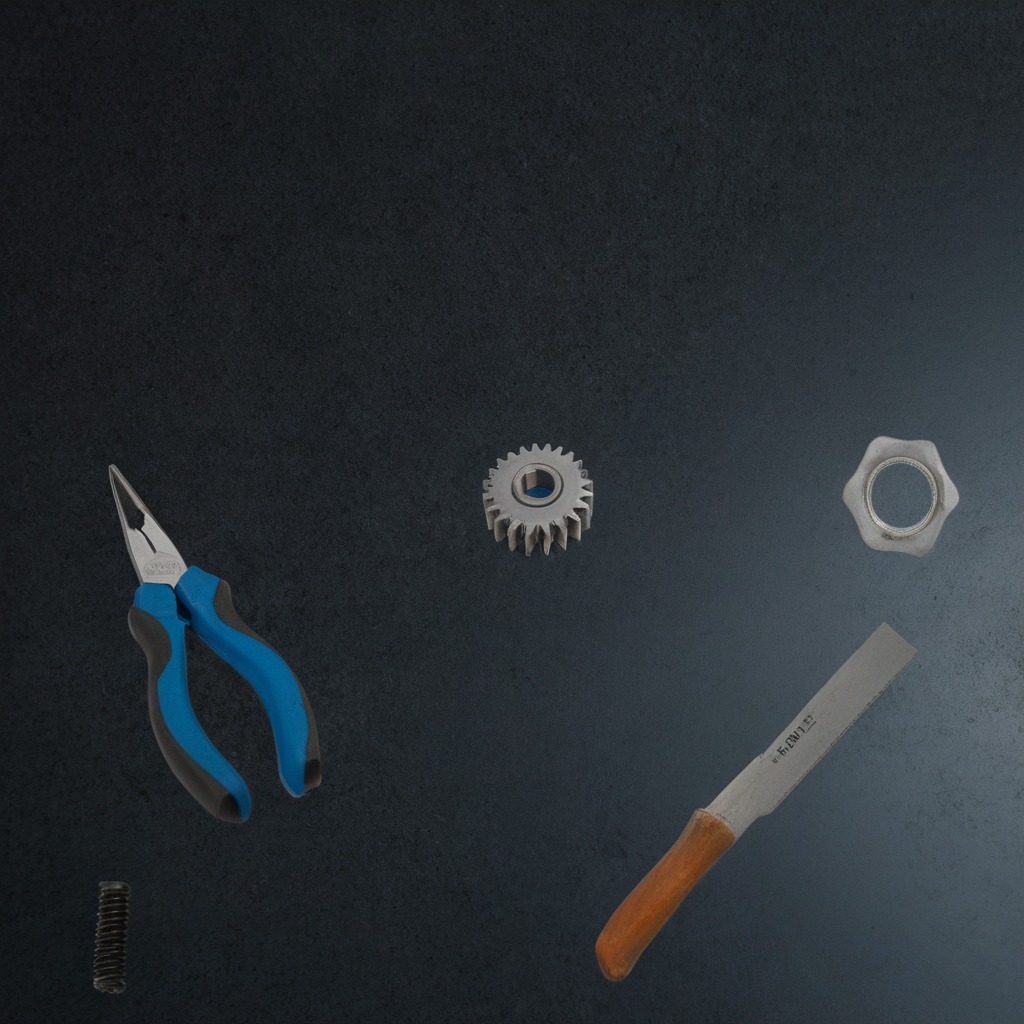
A steel gear with teeth, pliers, a coiled metal spring, a handheld metal saw, and a metal nut are lying on a clean granite table inside a workshop at night.